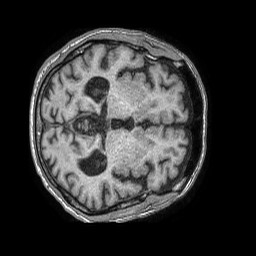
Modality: T1w
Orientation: axial
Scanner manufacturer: philips
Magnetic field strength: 1.5 T
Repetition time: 0.007724 s
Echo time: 0.003521 s